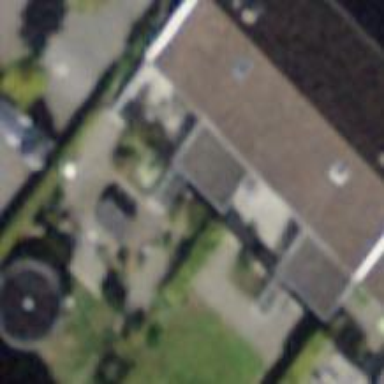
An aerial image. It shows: Terrace building.